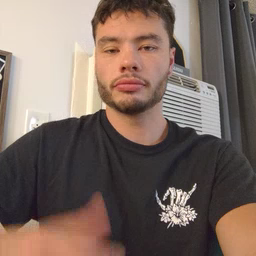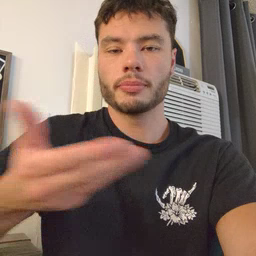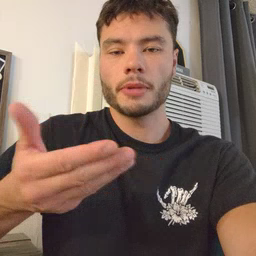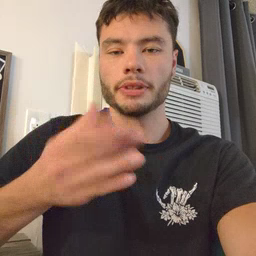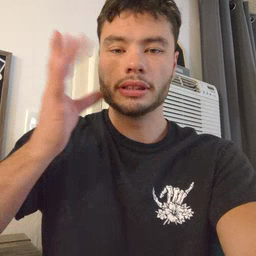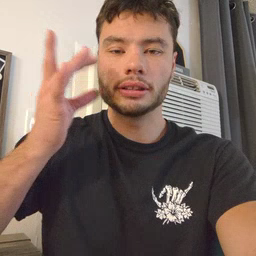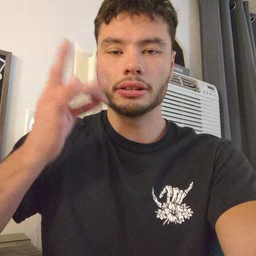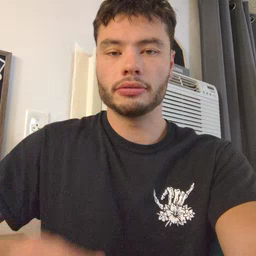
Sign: kitty